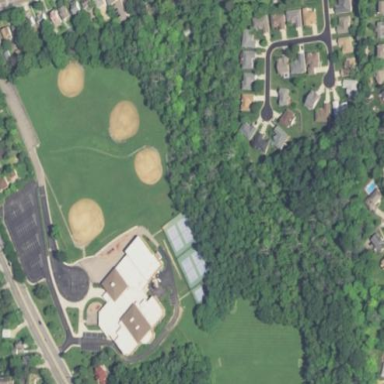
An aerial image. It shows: School.